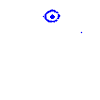
Particle: kaon